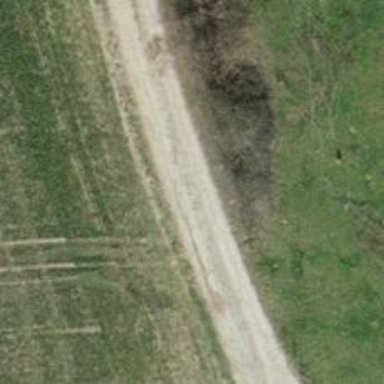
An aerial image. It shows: Track with grade 2 gravel surface.